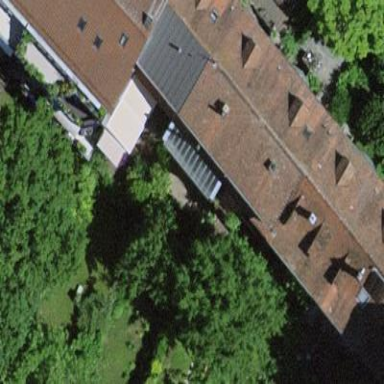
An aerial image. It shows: Terrace building.